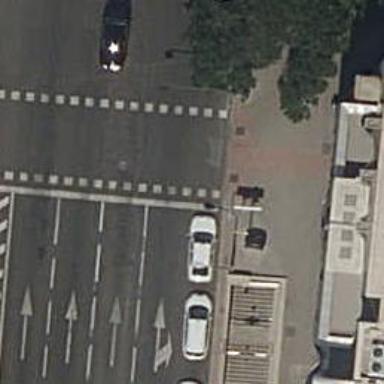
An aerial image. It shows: Taxi stand.